Question: I have to build this table layout. Can anybody help me with that?

I have a dotted border in some columns and also a white border in the header and i don't know how to make the stuff. I'm a bit new with CSS.
Help is very appreciated.
Edit One ----
What i try is that:
'''
.my_network_table {
margin-left: 25%;
margin-right: auto;
border-collapse: separate;
border-spacing: 0;
table, td {
border: 1px solid black;
border-radius: 5px;
-moz-border-radius: 5px;
padding: 5px;
border-collapse:separate;
border: solid #ccc 1px;
border-top-left-radius: 10px 10px;
border-top-right-radius: 10px 10px;
border-bottom-left-radius: 0px 0px;
border-bottom-right-radius: 0px 0px;
}
thead tr {
background-color: black;
color: white;
padding: 5px;
border-right: 1px solid white;
}
}
'''
But the table is far from the expected result.
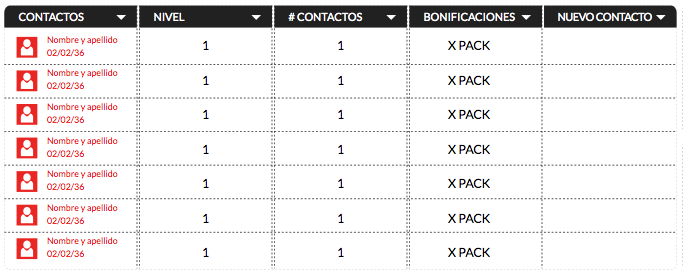
Answer: It may helps you,
'''
.my_network_table {
border-radius: 5px;
-moz-border-radius: 5px;
border-collapse: separate;
border-top-right-radius: 20px 20px;
border-spacing: 0;}
tbody td {
border: 1px solid black;
padding: 5px;
border-collapse:separate;
border-right: dotted #ccc;
border-left: dotted #ccc;
border-bottom: dotted #ccc;
border-top: none;
}
thead td {
border: 1px solid white;
padding: 5px;
border-collapse:separate;
}
thead tr {
background-color: black;
color: white;
padding: 5px;
border-right: 1px solid white;
}
.tdfirst{
border-top-left-radius: 10px 10px;
}
.tdlast{
border-top-right-radius: 10px 10px;
}
'''
Here is a <URL>
The fiddle based on your code is <URL>